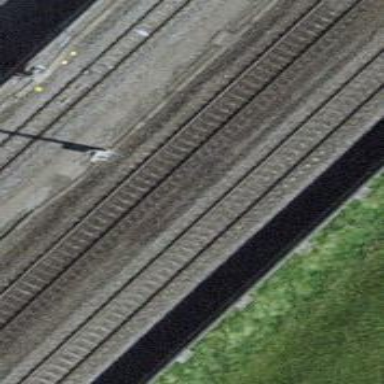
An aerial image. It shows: Single railway track with electrification through contact line.